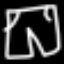
Label: pants